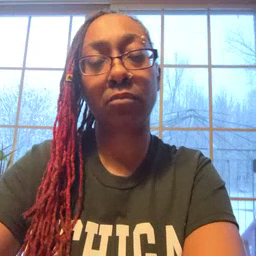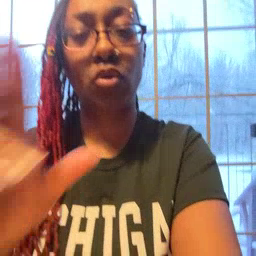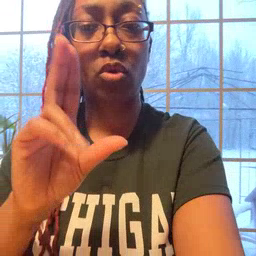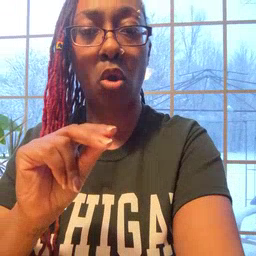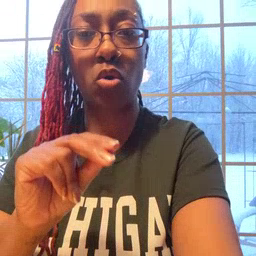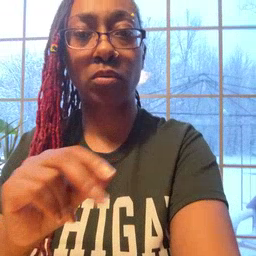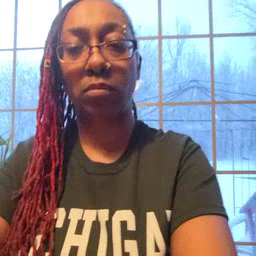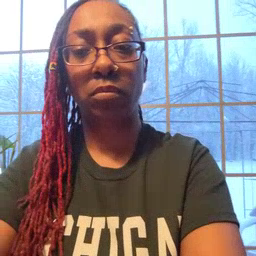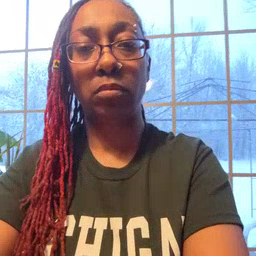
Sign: no